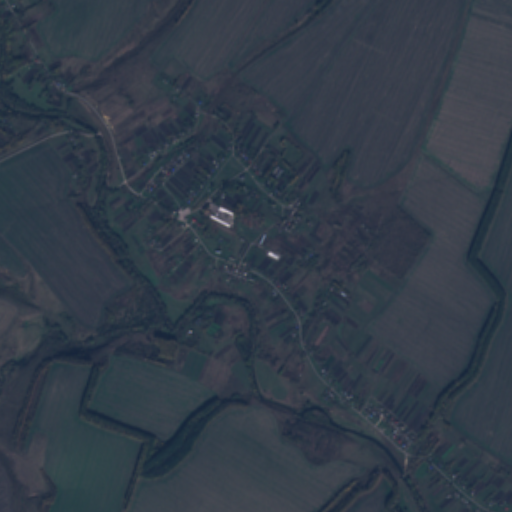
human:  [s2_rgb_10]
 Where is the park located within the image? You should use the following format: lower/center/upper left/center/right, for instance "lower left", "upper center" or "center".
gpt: The park is located in the center of the image.
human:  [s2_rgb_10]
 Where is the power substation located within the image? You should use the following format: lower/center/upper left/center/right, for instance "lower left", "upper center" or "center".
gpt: The power substation is located in the center of the image.
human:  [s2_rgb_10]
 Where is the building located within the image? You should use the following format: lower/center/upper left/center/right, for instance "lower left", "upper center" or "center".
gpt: There is no building in the image.